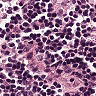
Metastatic tissue present: no